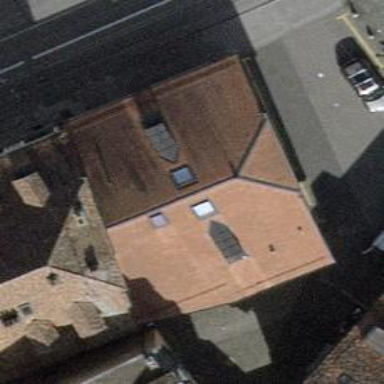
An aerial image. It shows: Furniture shop.